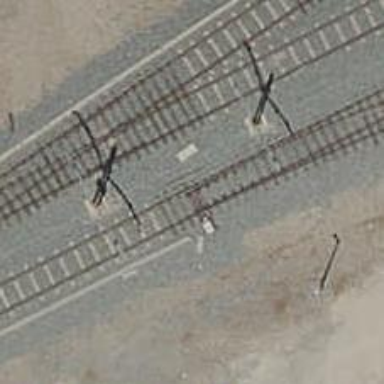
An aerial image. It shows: Railway switch.